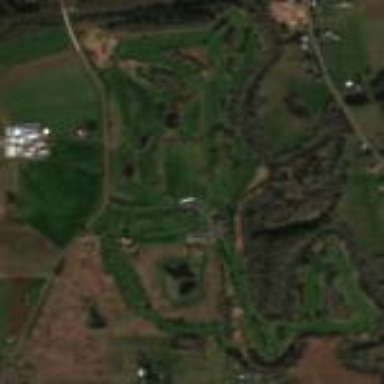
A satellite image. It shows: Golf course.